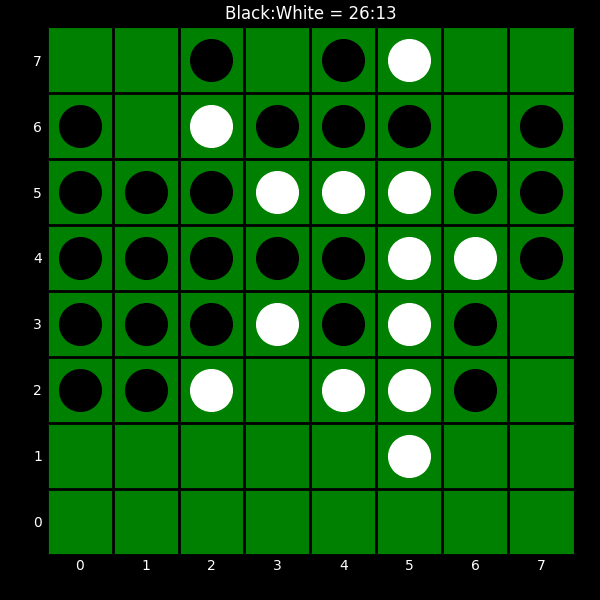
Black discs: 26
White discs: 13